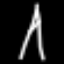
Label: The Eiffel Tower